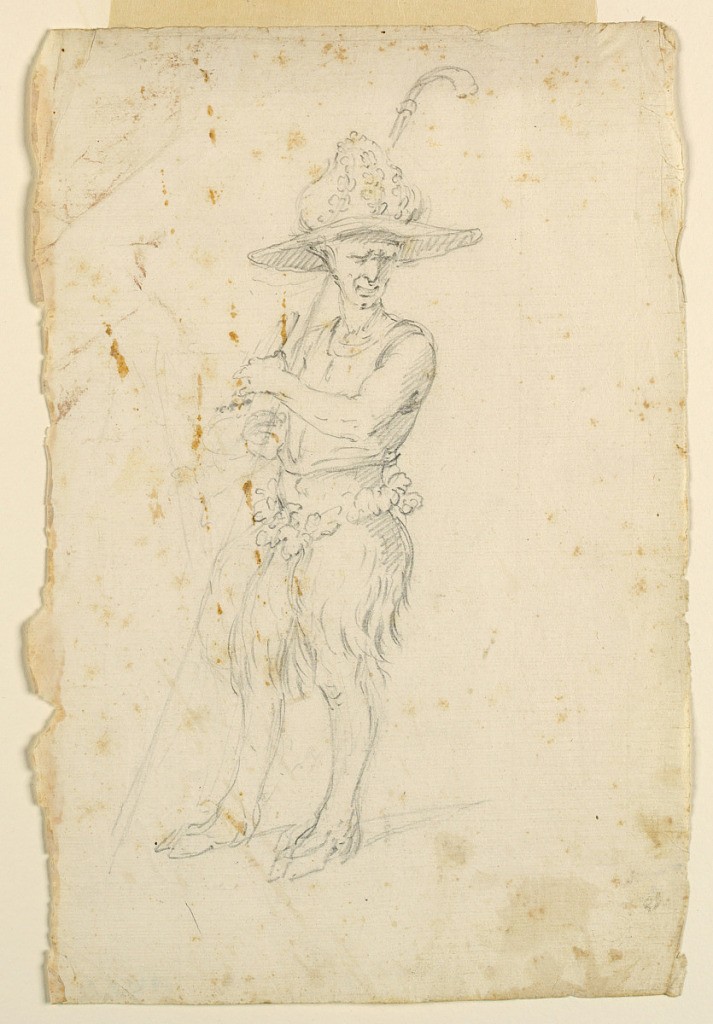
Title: Costume Design: A Satyr for a Ballet
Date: ca. 1720
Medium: Black chalk on paper
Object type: Drawing
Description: Vertical rectangle. Shown in three-quarter profile, turned toward left. The head is turned toward the right shoulder. He wears a very large hat. He is holding with both hands a stick he carries on his right shoulder.